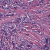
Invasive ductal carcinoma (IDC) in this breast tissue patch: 1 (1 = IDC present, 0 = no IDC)